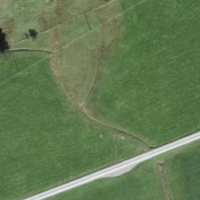
EUNIS habitat code: 26
Species observed at this site:
Cardamine pratensis